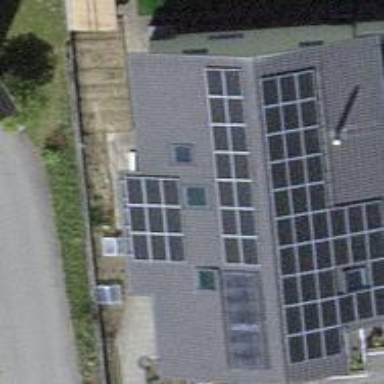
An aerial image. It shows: Solar power generator.